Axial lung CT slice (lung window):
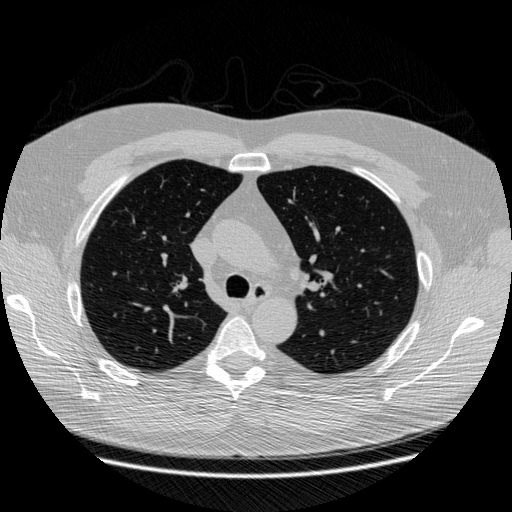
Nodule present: no